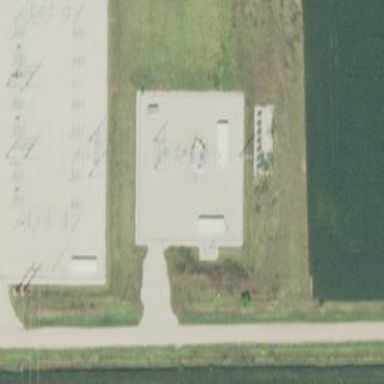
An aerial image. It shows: Power substation dedicated to generation.